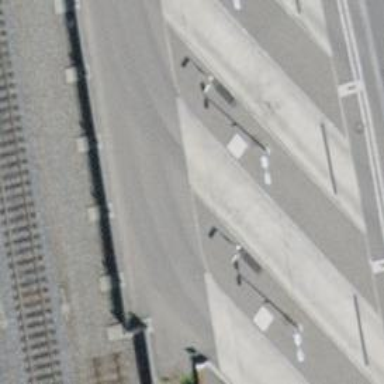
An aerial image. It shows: Bus stop with stop position for public transport.